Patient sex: F
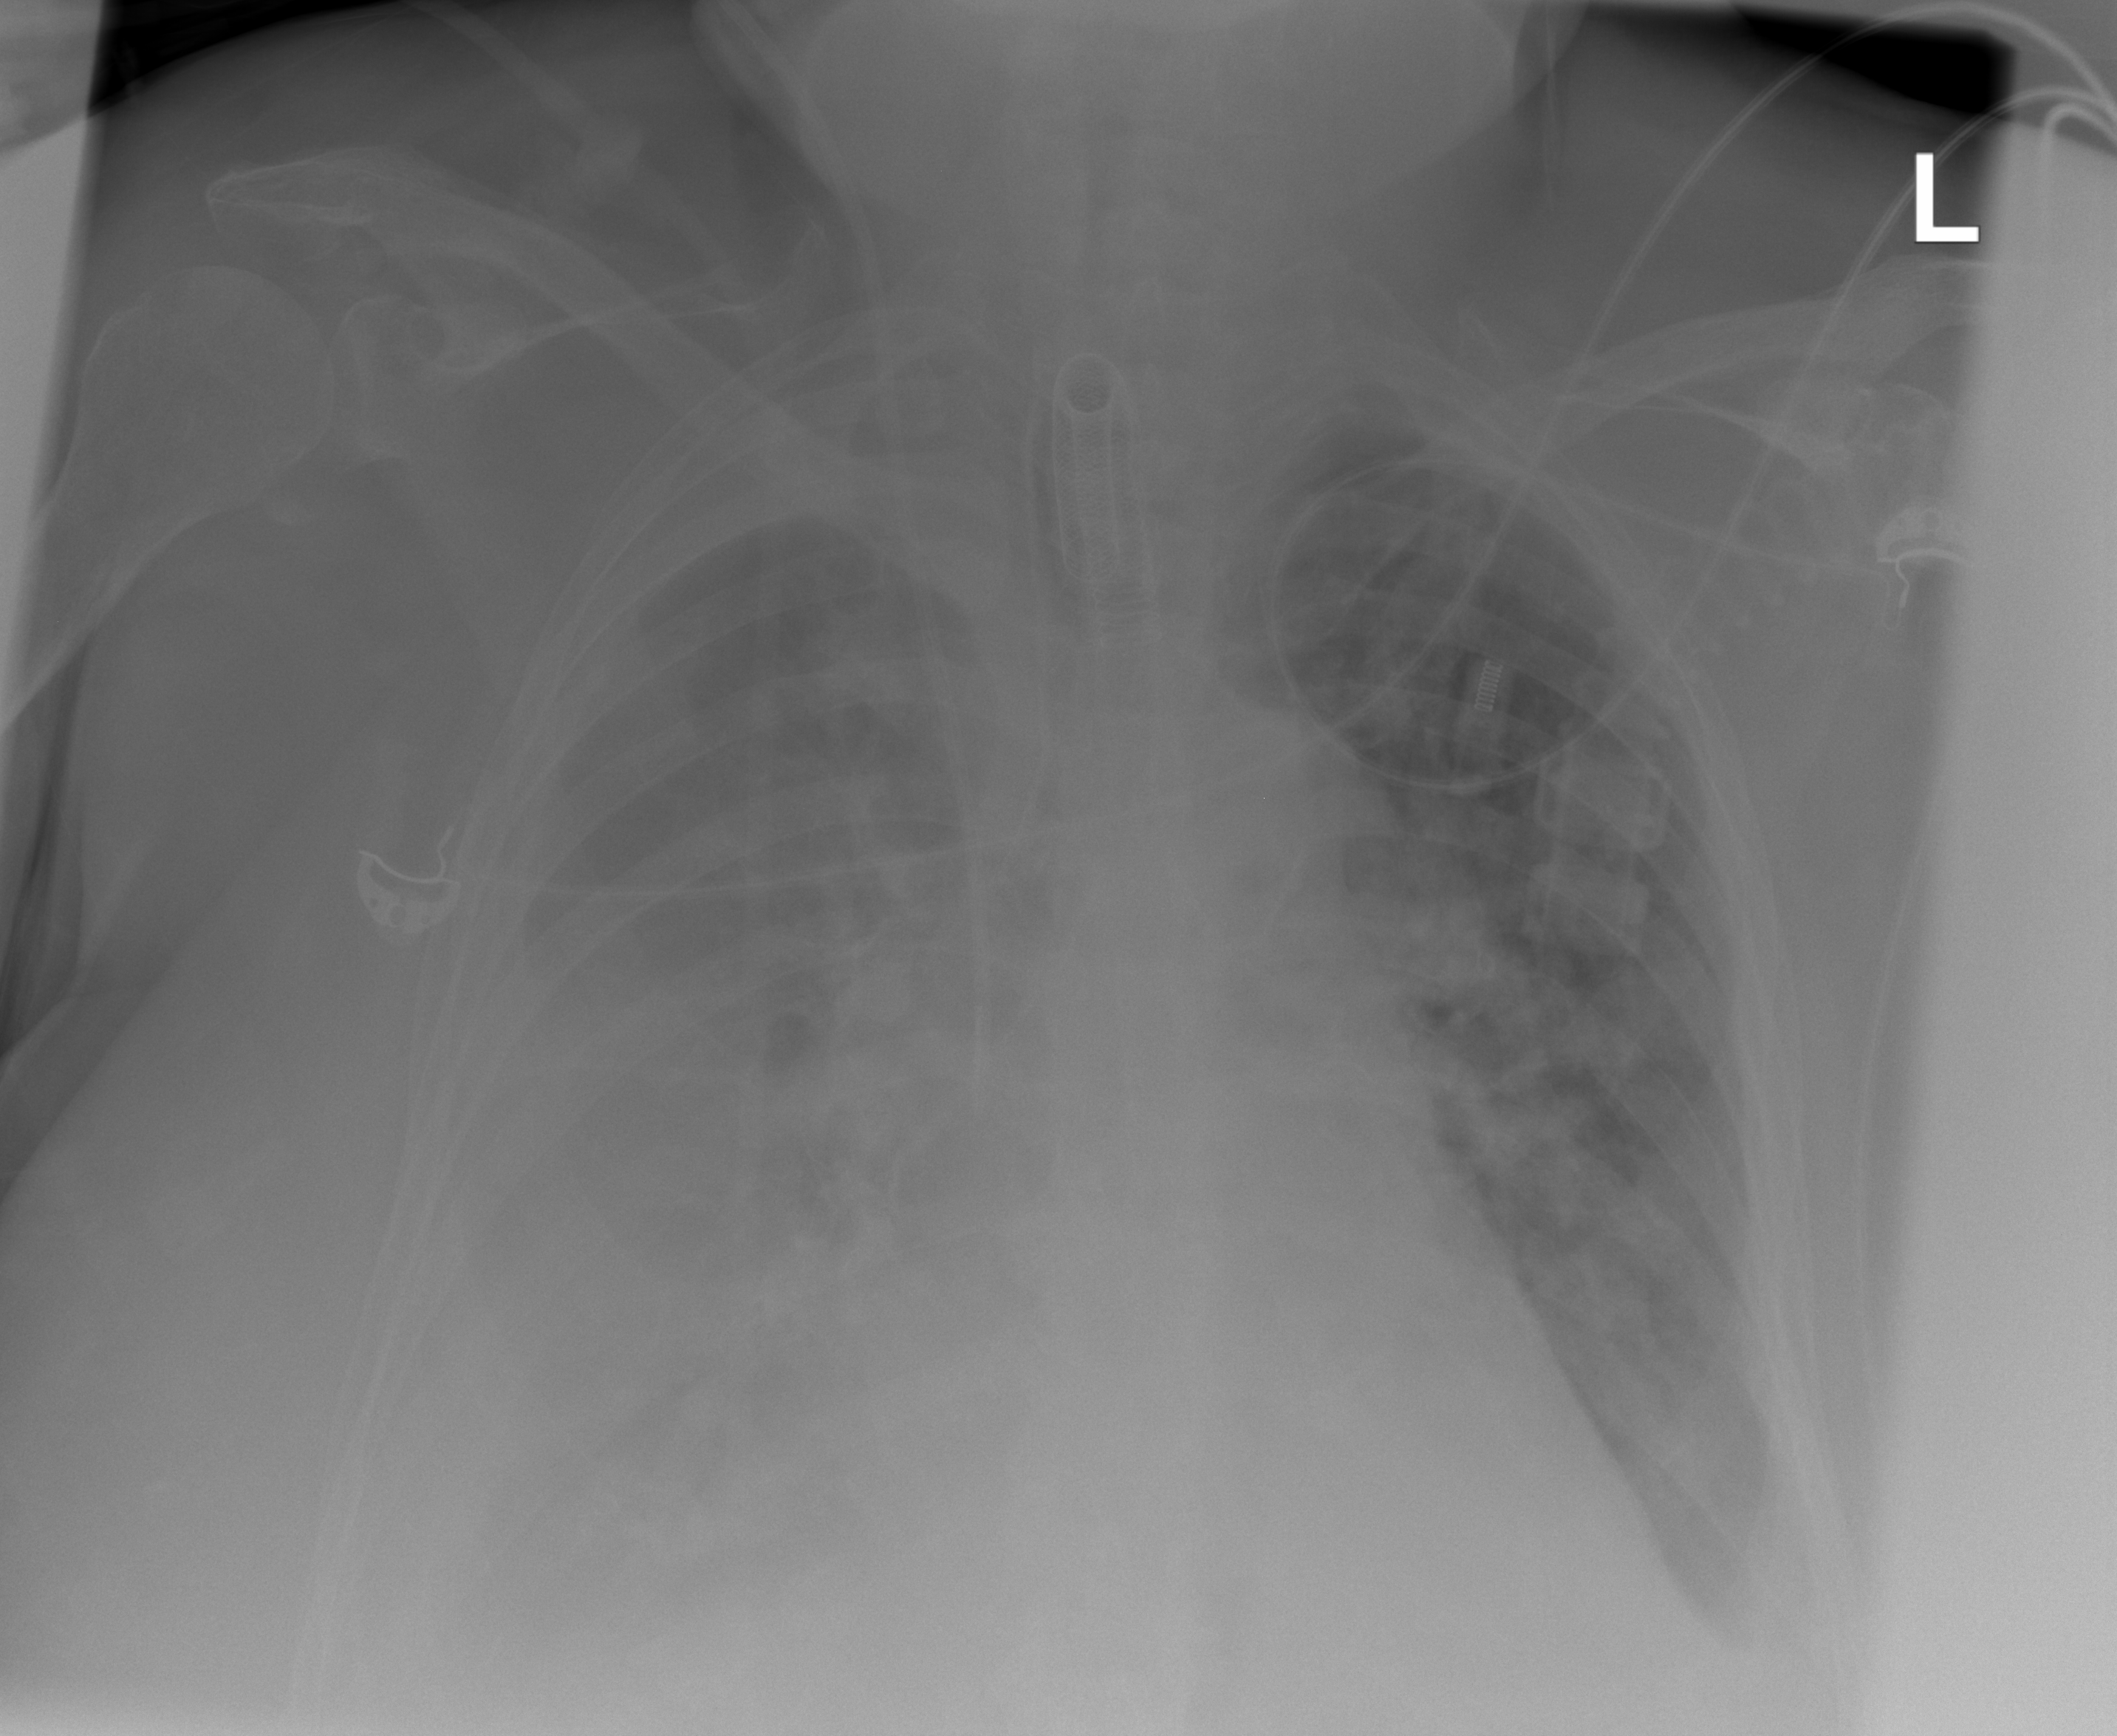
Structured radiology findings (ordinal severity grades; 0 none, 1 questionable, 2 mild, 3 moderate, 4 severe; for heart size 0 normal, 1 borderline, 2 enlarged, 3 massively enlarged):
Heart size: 0
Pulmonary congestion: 3
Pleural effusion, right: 3
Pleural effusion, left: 2
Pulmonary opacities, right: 3
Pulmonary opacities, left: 3
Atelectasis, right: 3
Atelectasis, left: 2